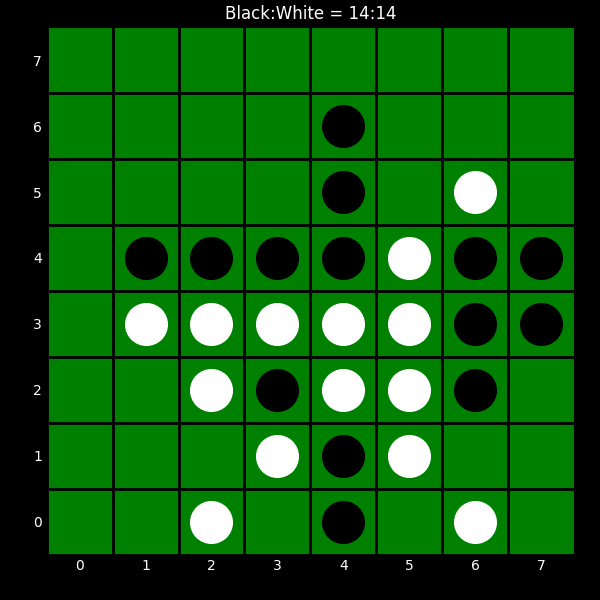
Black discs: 14
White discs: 14